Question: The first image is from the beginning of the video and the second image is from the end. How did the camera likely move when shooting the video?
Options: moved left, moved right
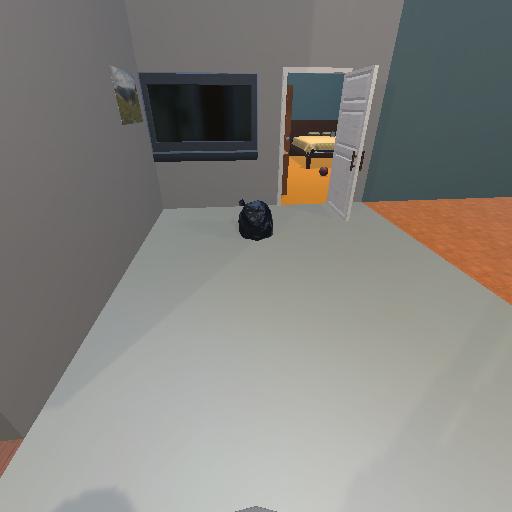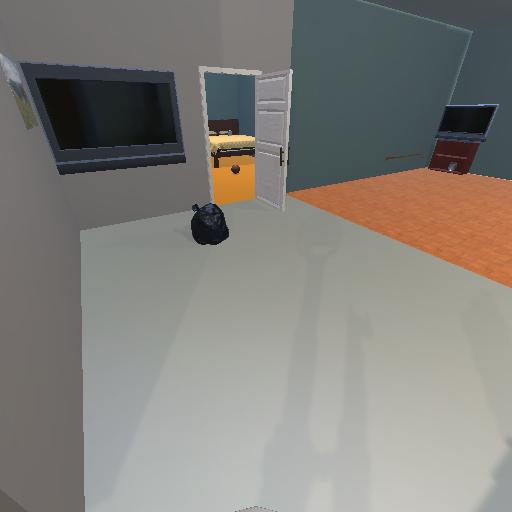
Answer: moved left